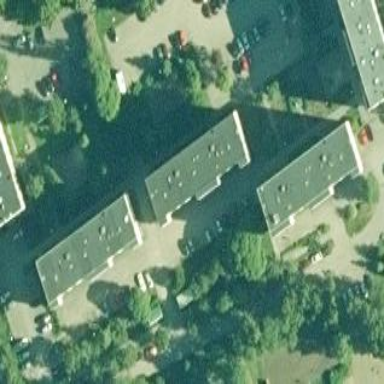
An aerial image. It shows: Parking area with surface.